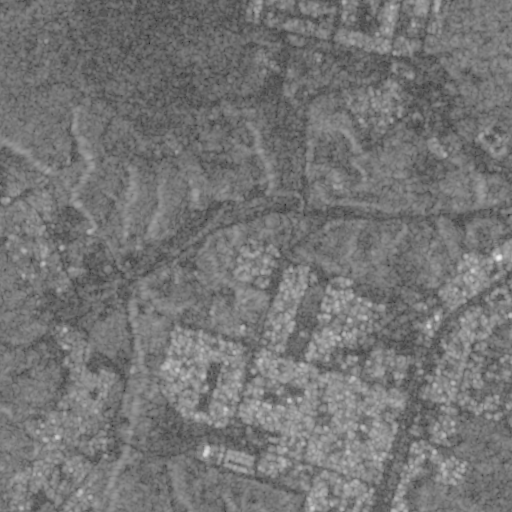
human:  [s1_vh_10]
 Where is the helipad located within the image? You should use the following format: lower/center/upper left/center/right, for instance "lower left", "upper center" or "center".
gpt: The helipad is located in the lower right of the image.
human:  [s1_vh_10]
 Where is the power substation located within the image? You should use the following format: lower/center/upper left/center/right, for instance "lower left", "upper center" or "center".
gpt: The power substation is located in the upper right of the image.
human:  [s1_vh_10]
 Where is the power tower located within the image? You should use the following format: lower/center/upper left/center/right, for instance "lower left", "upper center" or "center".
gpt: The power tower is located in the upper right of the image.
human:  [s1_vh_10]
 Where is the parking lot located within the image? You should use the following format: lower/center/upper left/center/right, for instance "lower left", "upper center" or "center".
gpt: There is no parking lot in the image.

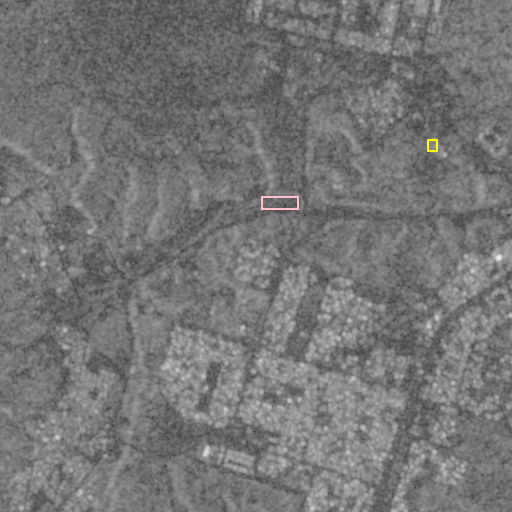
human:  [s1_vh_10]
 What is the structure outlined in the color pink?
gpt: The structure outlined in pink is a park.
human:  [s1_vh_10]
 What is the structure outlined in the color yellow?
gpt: The structure outlined in yellow is a power substation.
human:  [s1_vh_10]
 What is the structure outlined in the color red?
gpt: There is no red outline.